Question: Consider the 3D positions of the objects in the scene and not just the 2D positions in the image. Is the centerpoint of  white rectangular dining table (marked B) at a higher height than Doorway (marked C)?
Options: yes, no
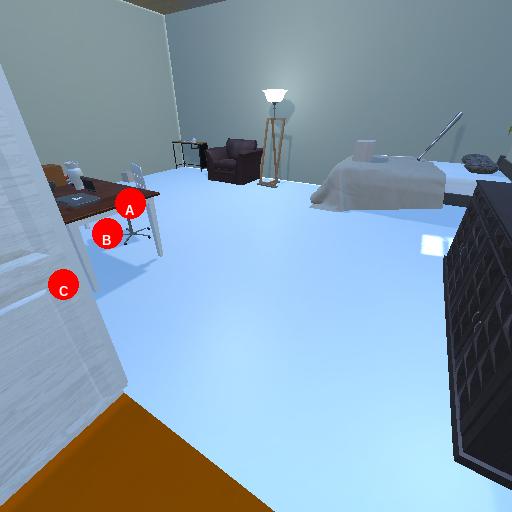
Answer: yes